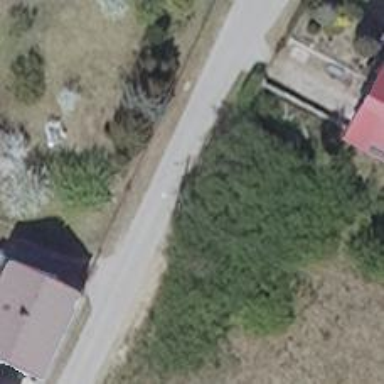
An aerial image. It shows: Smoothly paved residential road.